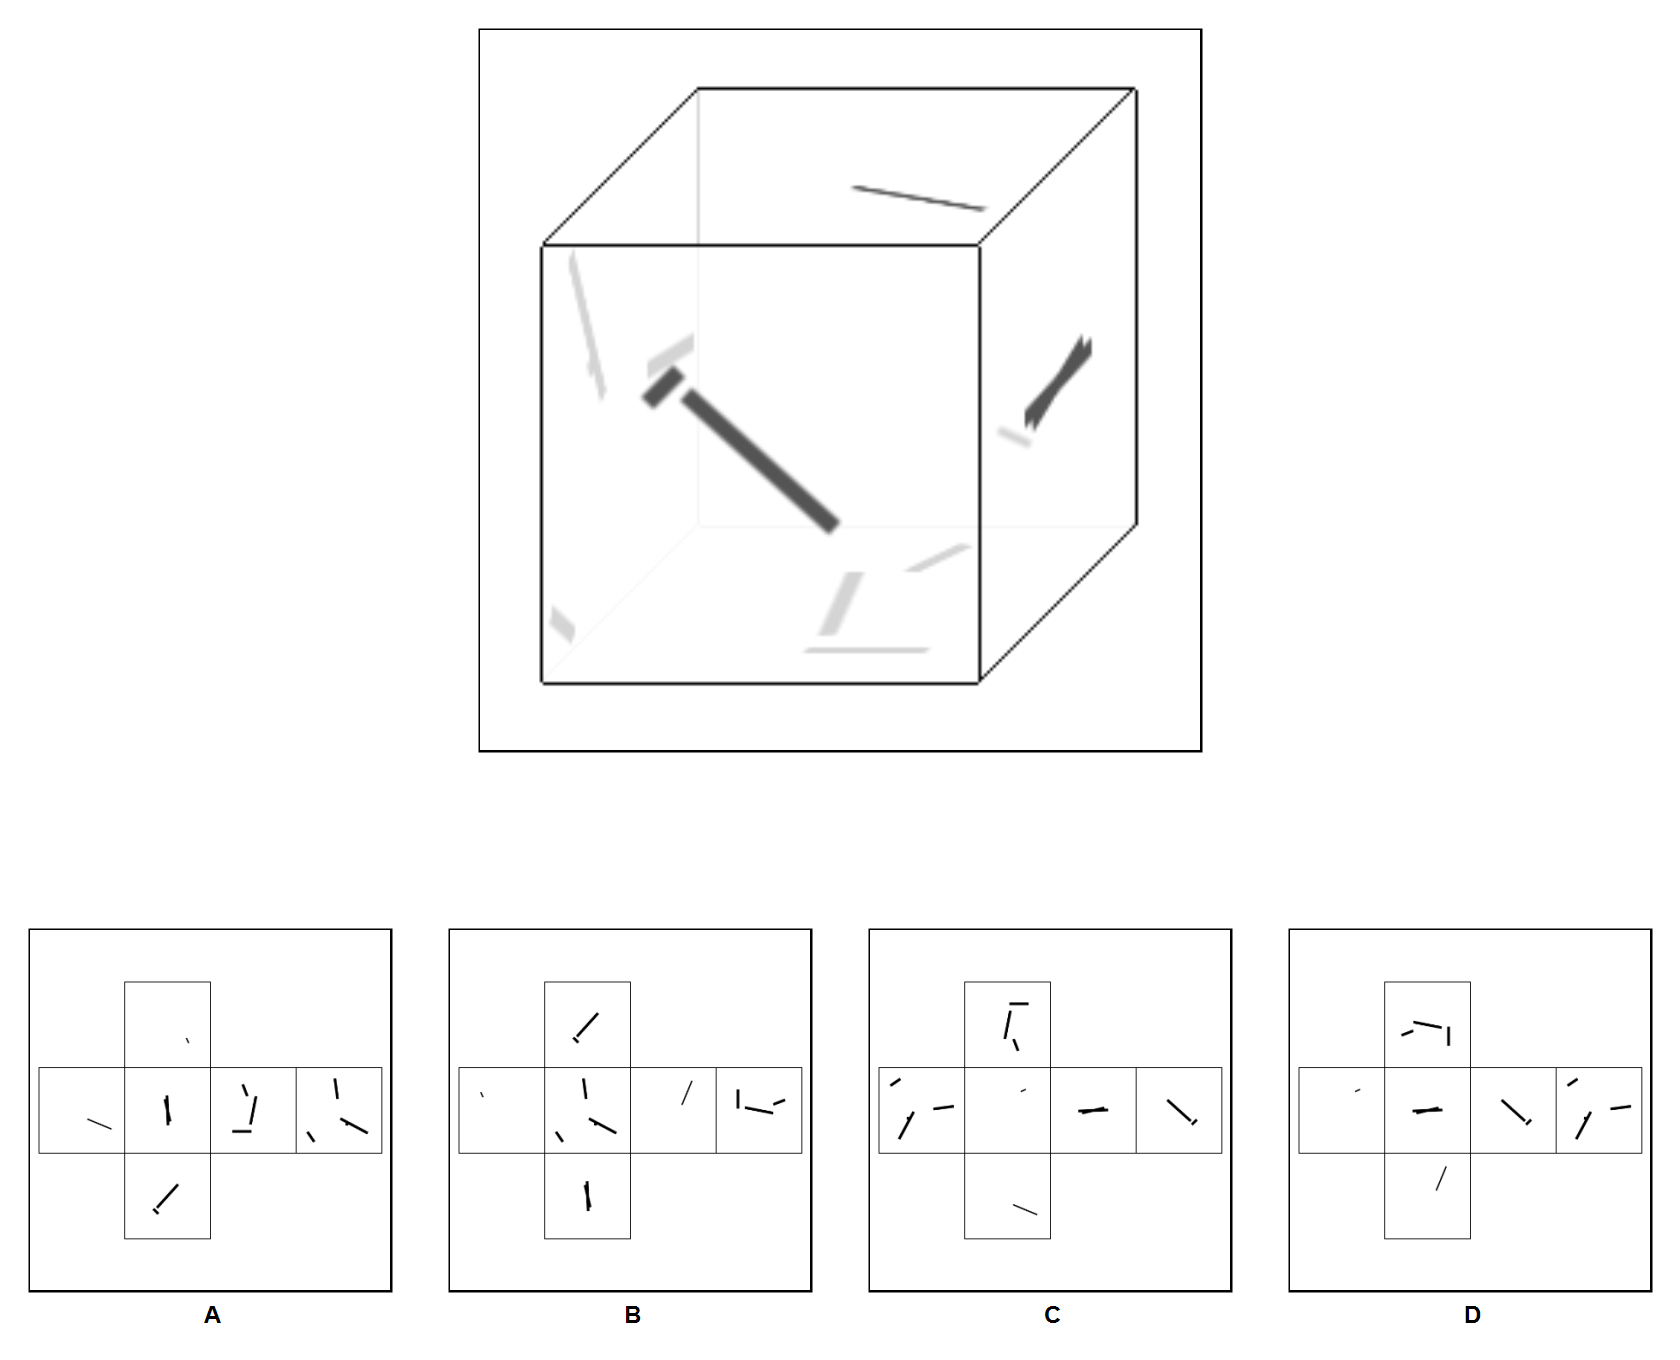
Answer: B